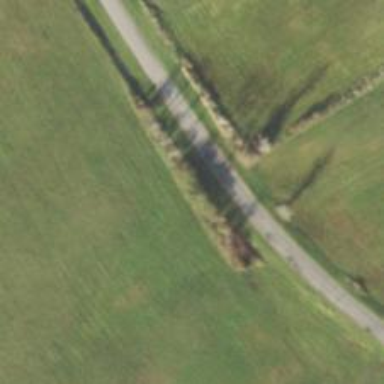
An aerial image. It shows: Abandoned road.